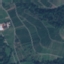
Land use / land cover: PermanentCrop